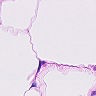
Metastatic tissue present: no